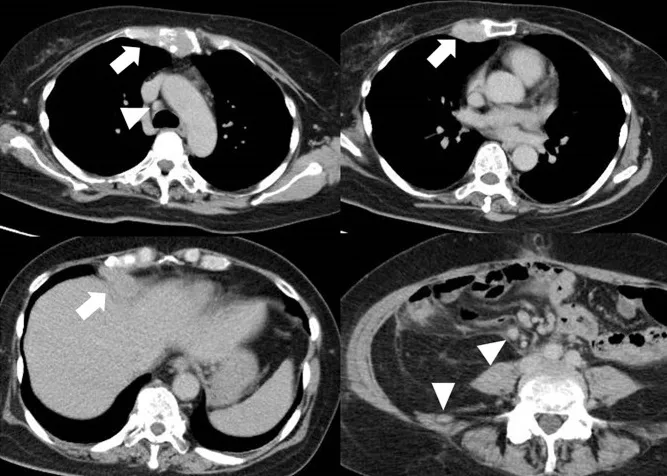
Multiple metastasis. Although the ovary carcinoma was resected, liver, and bone metastasis (arrow) was detected. Multiple lymph nodes are swelling (arrowhead), indicating metastasis.
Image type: radiology (ct)